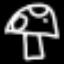
Label: mushroom